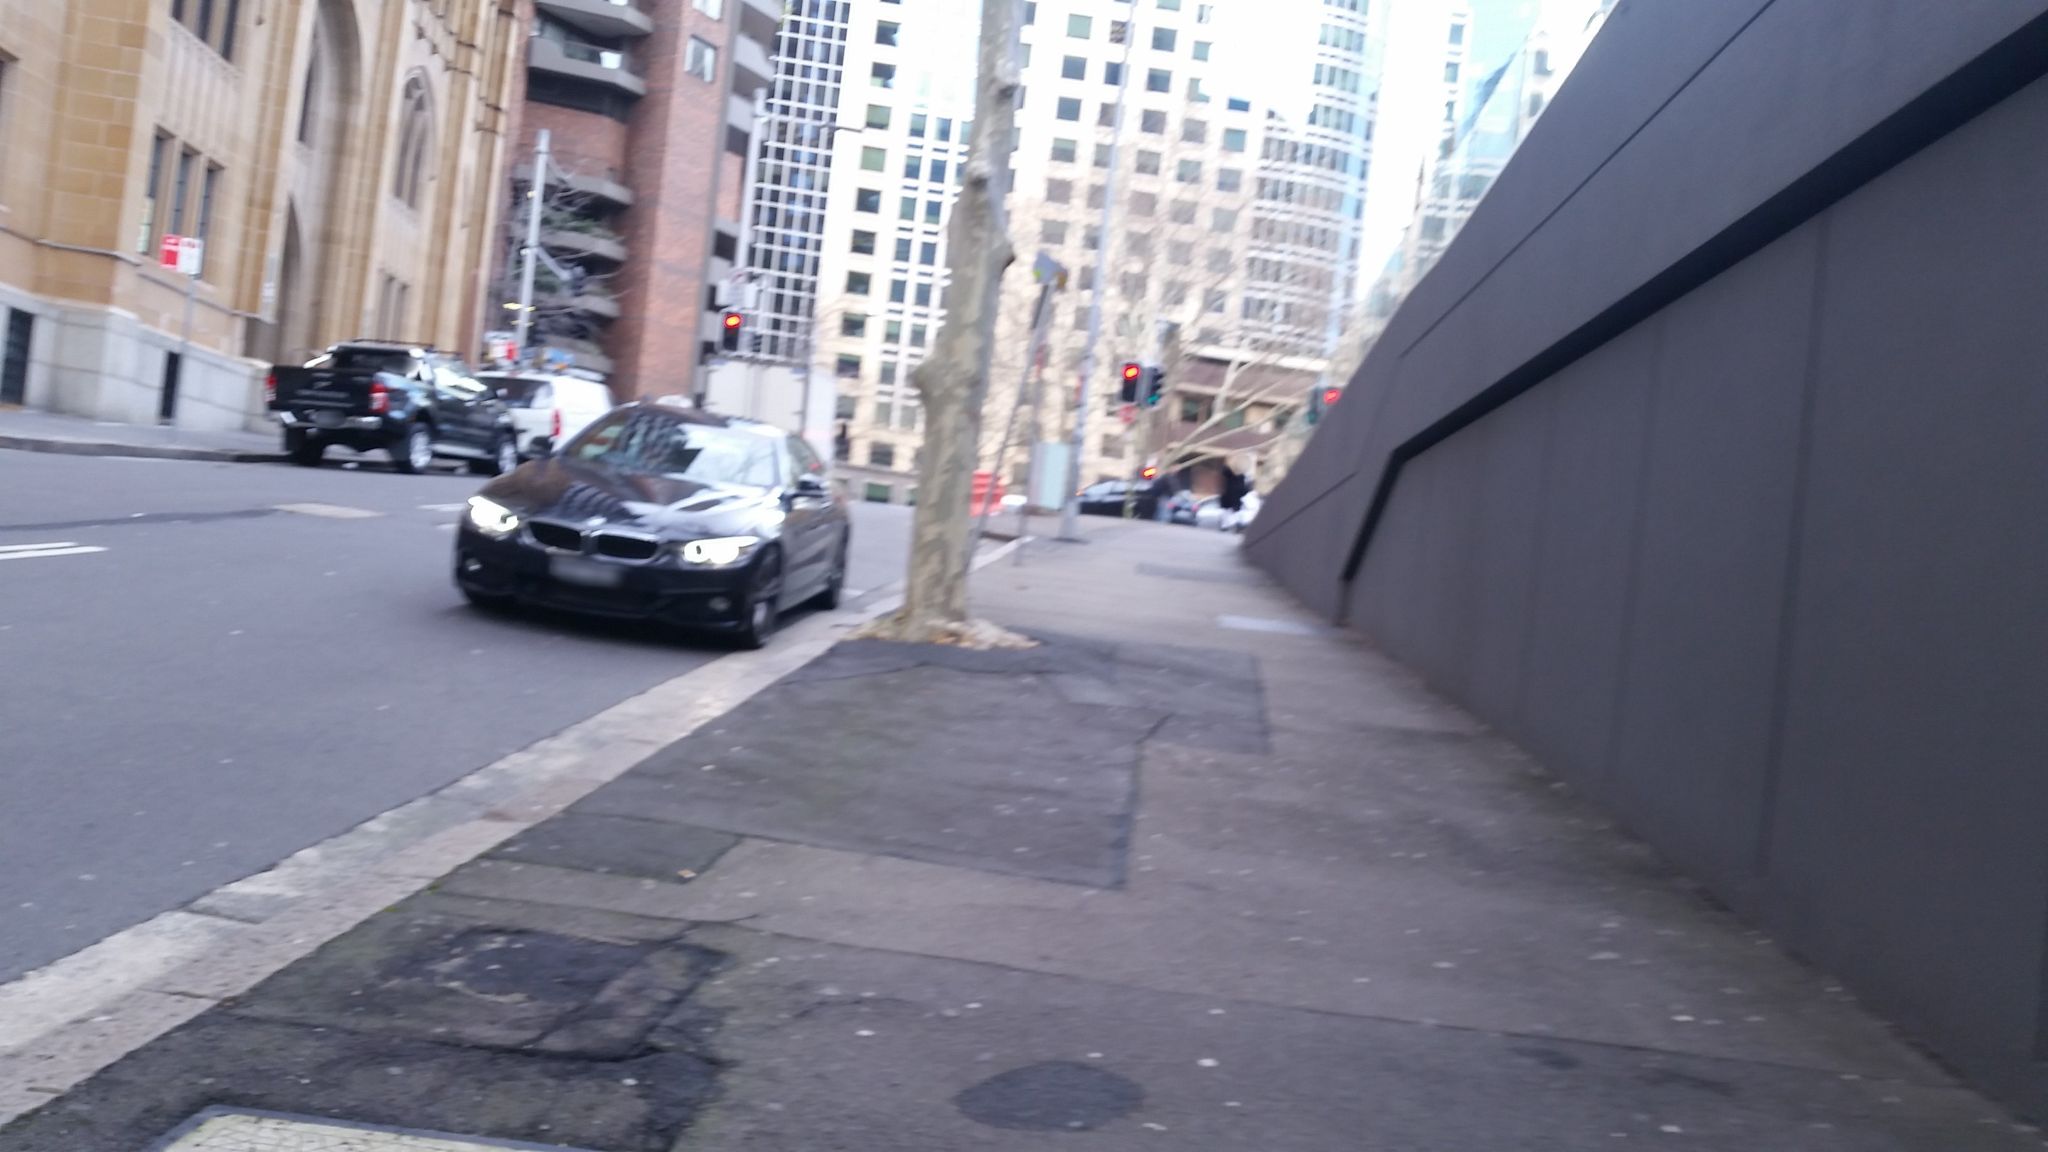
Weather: clear
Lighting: day
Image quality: good
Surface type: walking surface
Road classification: pedestrian, unclassified
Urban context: urban centre
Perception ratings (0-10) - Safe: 1.27, Lively: 8.96, Beautiful: 2.45, Boring: 1.94, Depressing: 3.78, Wealthy: 4.82